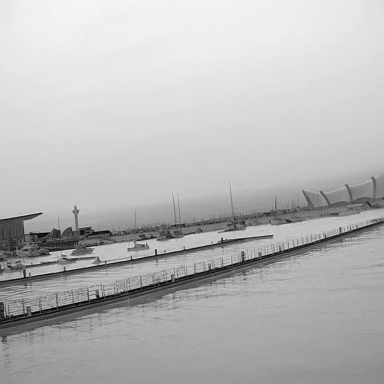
There are five sailboats in the infrared image.